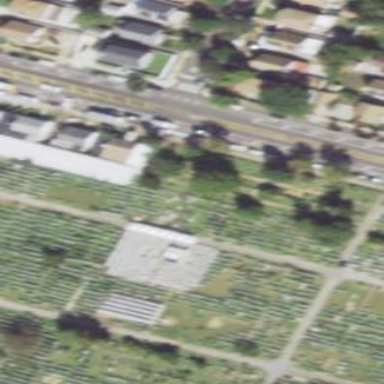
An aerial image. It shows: Sector in the cemetery.